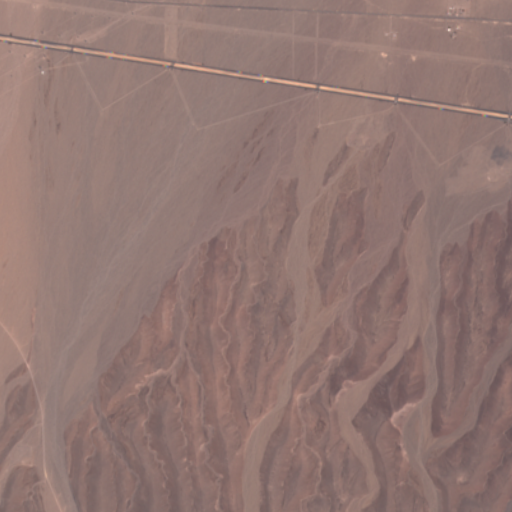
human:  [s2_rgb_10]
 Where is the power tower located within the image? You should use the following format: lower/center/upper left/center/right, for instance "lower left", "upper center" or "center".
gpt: The power tower is located in the upper left of the image.
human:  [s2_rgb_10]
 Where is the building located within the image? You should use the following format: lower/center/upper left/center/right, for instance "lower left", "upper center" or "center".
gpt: The building is located in the upper right of the image.
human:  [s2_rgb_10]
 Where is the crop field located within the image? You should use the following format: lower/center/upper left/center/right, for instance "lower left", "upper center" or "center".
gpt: There is no crop field in the image.